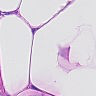
Metastatic tissue present: no